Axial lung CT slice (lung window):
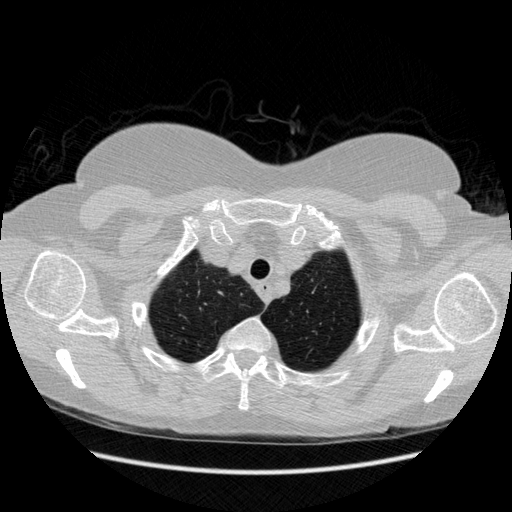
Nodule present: no